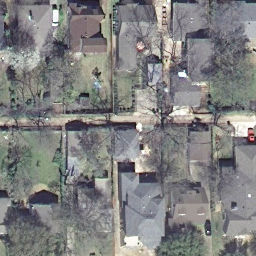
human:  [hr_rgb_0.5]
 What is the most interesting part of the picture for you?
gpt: medium residential